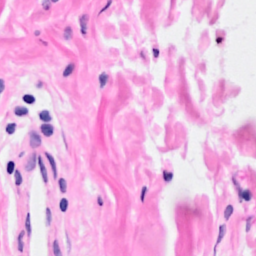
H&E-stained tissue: Breast